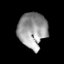
Tissue: lung
Cell type: T cells
Senescence score: 0.2179
Nuclear area (px): 994
Mean DAPI intensity: 152.792